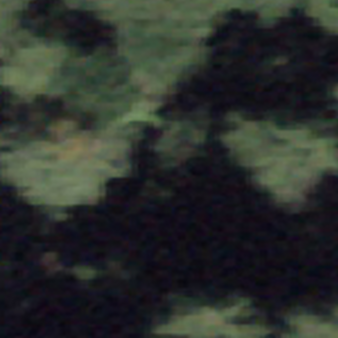
Label: other